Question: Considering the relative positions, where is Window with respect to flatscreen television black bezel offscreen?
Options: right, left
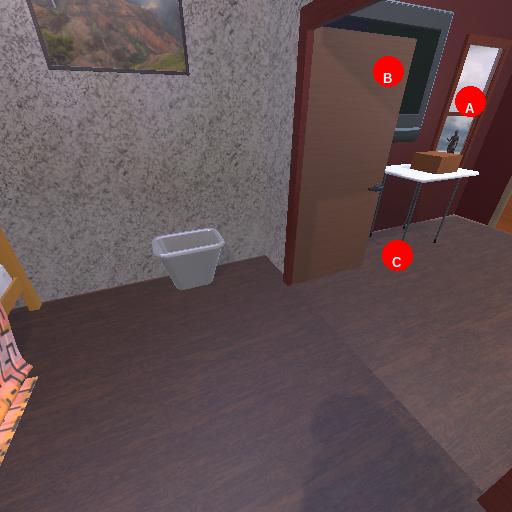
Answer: right